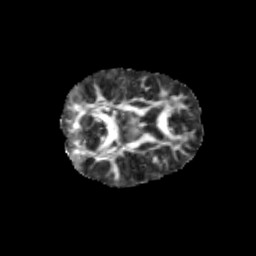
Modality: FA
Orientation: axial
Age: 12
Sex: female
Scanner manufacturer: siemens
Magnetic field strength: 3 T
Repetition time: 3.8 s
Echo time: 0.07 s